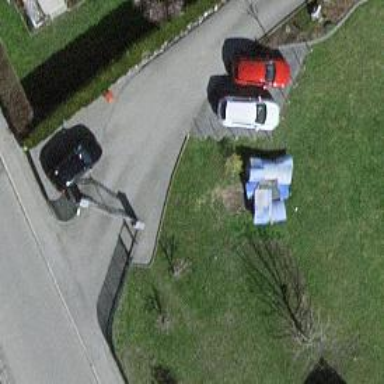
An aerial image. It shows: Gate.